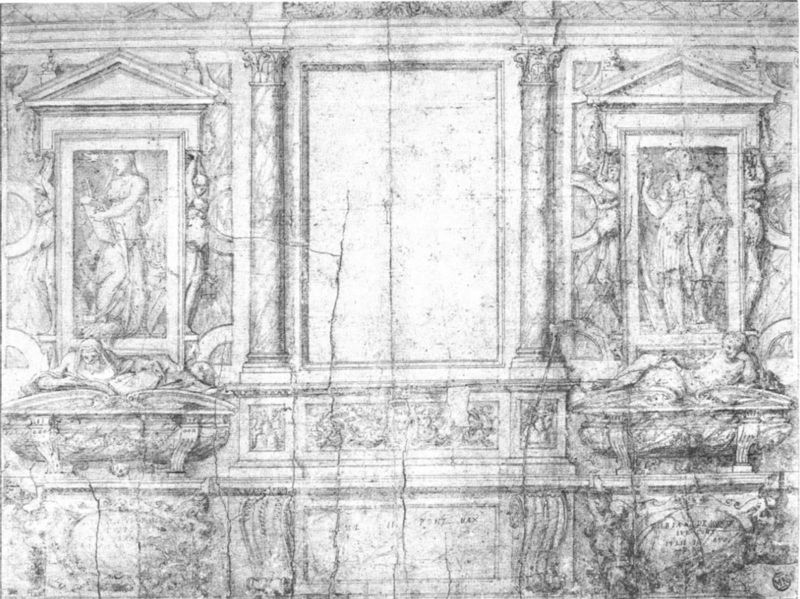
Titel: Rom, S. Pietro in Montorio, Capella del Monte
Standort: Rom, S. Pietro in Montorio (EU - I - Latium)
Schlagwörter: ausschnitt, fenster, frau, grau, marmor, skizze, säule, säulen, zeichnung, schloss, wand, architektur, barock, rahmen, figur, relief, risse, giebel, mauer, grafik, figuren, tafel, detail, podest, liegend, foto, rechteck, bleistift, entwurf, kapitelle, rom, photo, fries, skulpturen, statuen, gräber, fresken, klassisch, gibel, nischen, halbsäulen, bildtafel